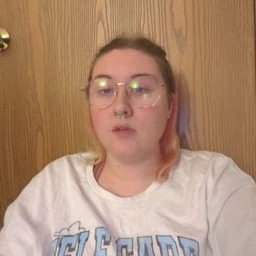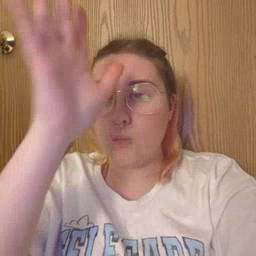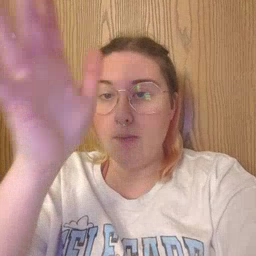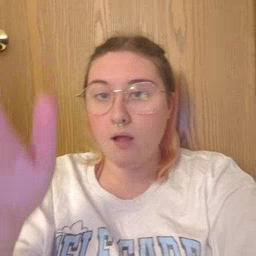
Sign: grandpa